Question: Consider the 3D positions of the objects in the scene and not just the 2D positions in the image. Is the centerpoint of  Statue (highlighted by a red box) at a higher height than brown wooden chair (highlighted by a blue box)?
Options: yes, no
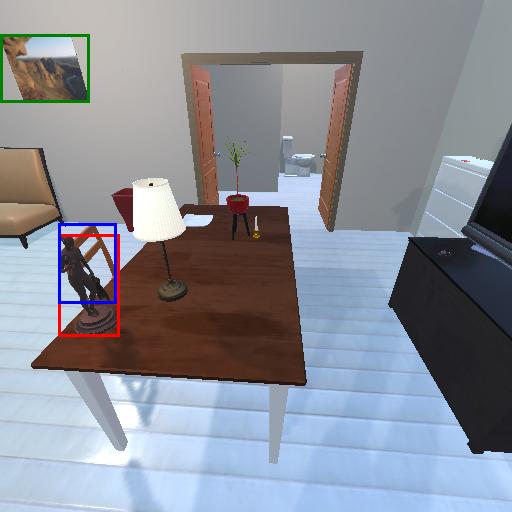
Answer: yes